Question: I'm trying to detect when a checkbox is checked or unchecked in jQuery.
I'm creating the checkboxes dynamically from JSON content. This is how they are created:
'''
$.each(data.modifierOptions, function(key, item) {
var checkBox = "<input type='checkbox' class='modifier' data-name='" + item.Name + "' + data-price='" + item.Price + "' name='" + item.Name + "' value='" + item.ID + "'/>" + item.Name + "<br/>";
$(checkBox).appendTo('#modifiersDiv');
});
'''
Now, viewing the source of the body I'm getting this:

Finally, I'm trying to get the checked/unchecked event with this jQuery event, but nothing happens:
'''
$('input:checkbox.modifier').change(function () {
var sThisVal = (this.checked ? $(this).val() : "");
});
'''
How can I solve this?
## Update
I want to get the event by checkbox class.
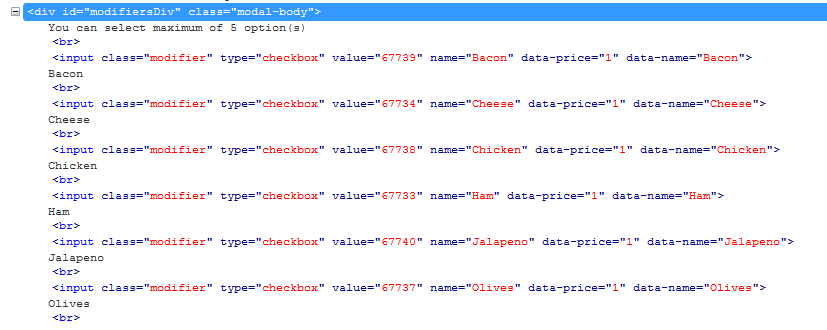
Answer: > Event handlers are bound only to the currently selected elements; they
must exist on the page at the time your code makes the call to .click()
As you are adding a content dynamically you should use,
'''
$(document).on('change', 'input:checkbox.modifier', function () {
var sThisVal = (this.checked ? $(this).val() : "");
});
'''
Read about delegating events.